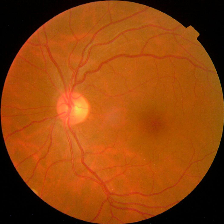
Diabetic retinopathy grade: No DR